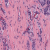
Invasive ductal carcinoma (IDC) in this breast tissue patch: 1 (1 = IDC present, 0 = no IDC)